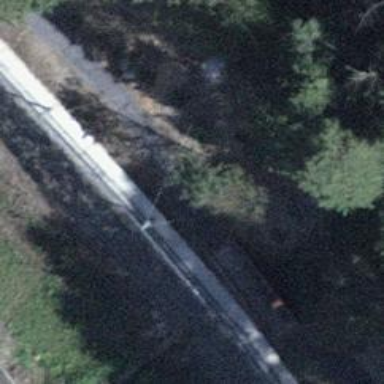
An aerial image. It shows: Footway on bridge.